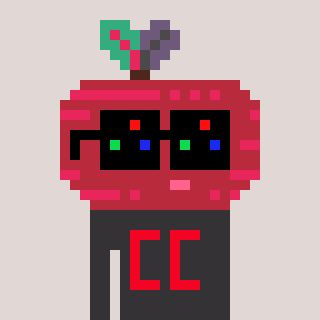
a pixel art character with square black sunglasses, a beet-shaped head and a grayscale-colored body on a warm background